Field crop: maize
Growth stage: 2
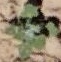
Species: chenopodium